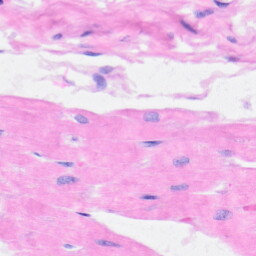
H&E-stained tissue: Heart